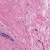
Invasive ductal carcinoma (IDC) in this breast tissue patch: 0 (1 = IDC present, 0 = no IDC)